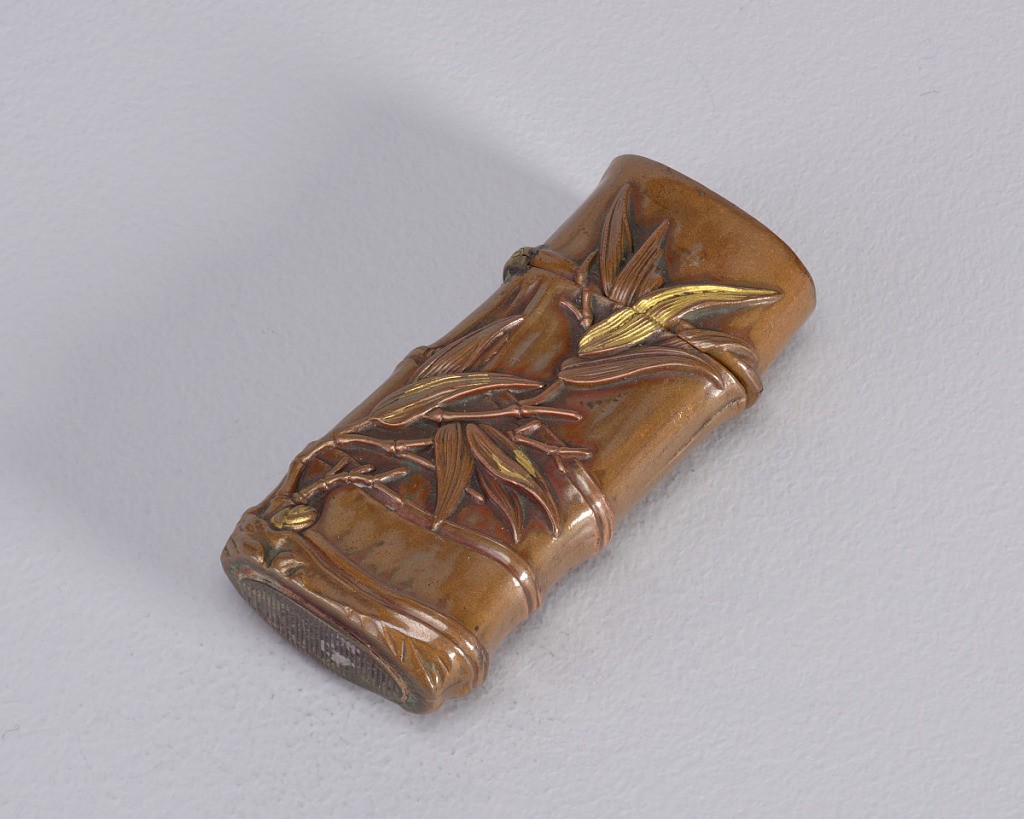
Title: Bamboo Stalk
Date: late 19th century
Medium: Patinated and gilded copper
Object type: Matchsafe
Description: In the form of a bamboo stalk with raised, partially gilded, foliage decoration on front, and two small, raised birds on reverse, one of which is gilded. Lid is hinged on side. Striker on bottom.